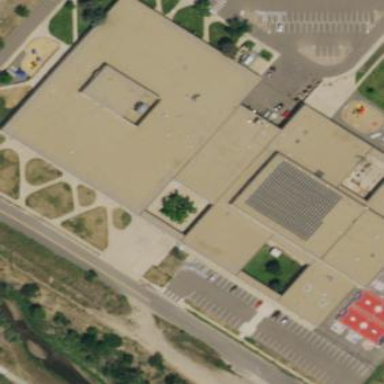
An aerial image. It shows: School building.